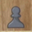
Piece: bP